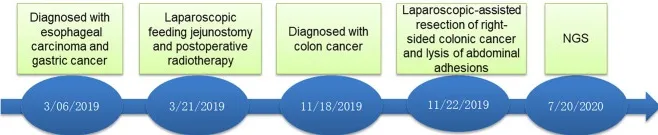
Timeline of the patient.
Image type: chart (chart)